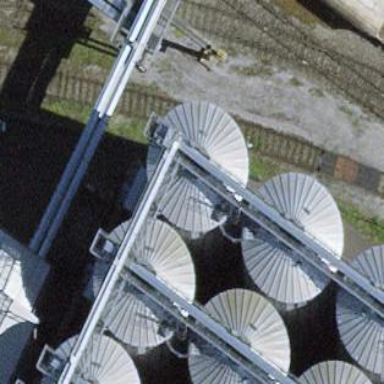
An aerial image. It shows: Storage tank with man-made structure.